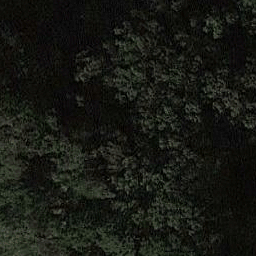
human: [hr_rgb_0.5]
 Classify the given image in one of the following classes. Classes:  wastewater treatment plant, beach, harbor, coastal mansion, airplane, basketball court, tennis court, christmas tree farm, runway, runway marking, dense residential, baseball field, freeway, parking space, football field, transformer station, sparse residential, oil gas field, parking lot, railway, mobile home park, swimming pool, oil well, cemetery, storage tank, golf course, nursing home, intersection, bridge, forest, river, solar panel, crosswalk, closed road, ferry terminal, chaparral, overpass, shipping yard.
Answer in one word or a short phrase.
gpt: forest